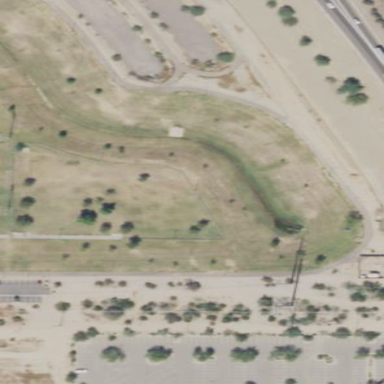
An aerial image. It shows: Dog park for leisure land.